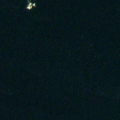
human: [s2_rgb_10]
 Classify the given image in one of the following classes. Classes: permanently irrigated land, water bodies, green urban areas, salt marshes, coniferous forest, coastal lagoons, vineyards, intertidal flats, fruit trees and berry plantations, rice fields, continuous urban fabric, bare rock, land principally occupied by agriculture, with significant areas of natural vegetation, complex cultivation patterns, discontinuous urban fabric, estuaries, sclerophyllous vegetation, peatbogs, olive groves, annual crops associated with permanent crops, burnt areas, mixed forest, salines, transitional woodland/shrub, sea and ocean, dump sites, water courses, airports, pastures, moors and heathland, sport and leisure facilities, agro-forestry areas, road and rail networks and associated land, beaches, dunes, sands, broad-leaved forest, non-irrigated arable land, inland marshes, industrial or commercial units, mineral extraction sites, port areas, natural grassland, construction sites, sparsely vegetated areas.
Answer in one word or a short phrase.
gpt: sea and ocean